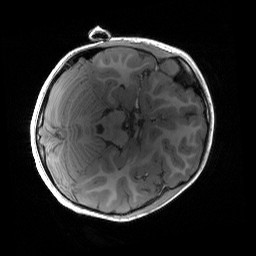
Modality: T1w
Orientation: axial
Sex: female
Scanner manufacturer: siemens
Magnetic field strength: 3 T
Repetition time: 1.9 s
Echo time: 0.00243 s